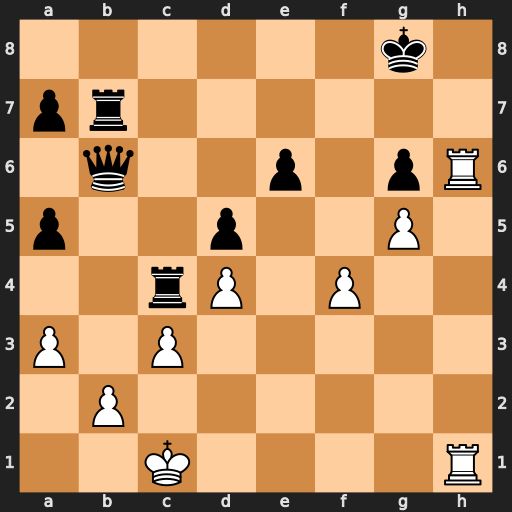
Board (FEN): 6k1/pr6/1q2p1pR/p2p2P1/2rP1P2/P1P5/1P6/2K4R
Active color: w
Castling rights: -
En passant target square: -
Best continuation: Rh8+ Kf7 R1h7#